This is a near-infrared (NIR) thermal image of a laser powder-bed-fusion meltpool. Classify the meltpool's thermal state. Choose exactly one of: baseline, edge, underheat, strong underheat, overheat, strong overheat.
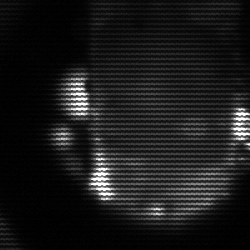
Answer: baseline